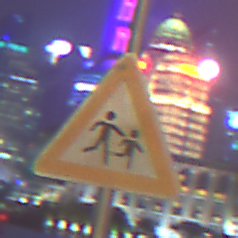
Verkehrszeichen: KinderLinks
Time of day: Night
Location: Outdoor (Urban)
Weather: PartlyCloudy
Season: NotSpecified
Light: Natural